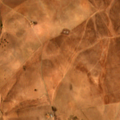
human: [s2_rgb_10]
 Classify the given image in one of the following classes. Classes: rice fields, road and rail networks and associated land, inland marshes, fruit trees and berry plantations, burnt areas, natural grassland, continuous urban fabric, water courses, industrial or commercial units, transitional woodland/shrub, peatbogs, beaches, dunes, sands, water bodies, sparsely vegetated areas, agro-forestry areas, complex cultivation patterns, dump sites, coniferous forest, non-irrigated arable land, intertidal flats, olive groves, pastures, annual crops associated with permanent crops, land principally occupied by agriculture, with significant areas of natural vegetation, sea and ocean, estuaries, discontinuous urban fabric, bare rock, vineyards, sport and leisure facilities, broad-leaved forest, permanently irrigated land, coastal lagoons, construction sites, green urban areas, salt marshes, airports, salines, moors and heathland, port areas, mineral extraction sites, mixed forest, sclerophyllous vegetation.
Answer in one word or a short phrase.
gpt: non-irrigated arable land, transitional woodland/shrub